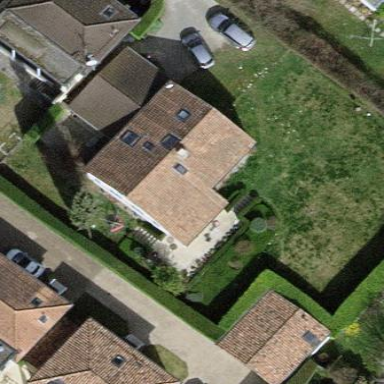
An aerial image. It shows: Garden surrounded by fence.